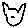
Label: cat